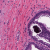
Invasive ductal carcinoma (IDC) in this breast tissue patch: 0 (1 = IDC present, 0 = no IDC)